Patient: sex M, age 55
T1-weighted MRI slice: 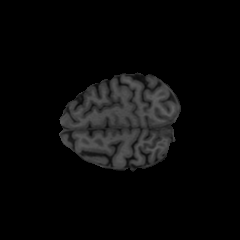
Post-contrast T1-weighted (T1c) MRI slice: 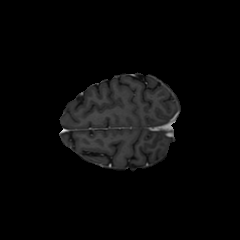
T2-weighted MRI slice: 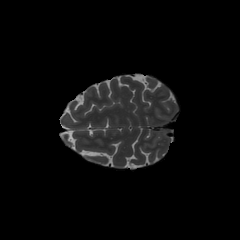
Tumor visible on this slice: no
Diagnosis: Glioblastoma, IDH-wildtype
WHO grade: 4